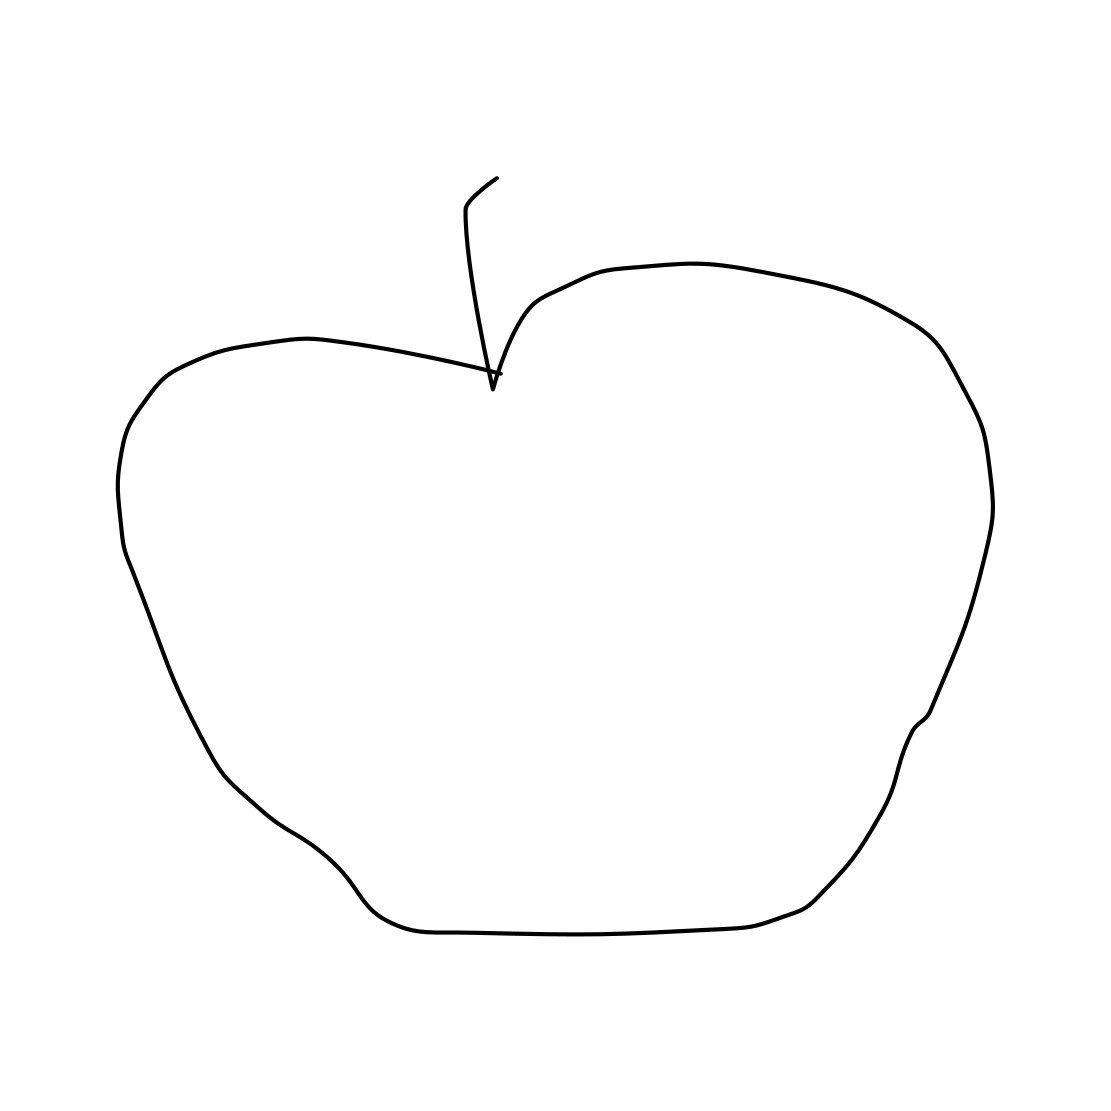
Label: apple